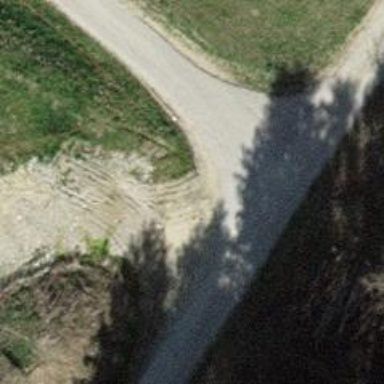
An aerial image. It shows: Service road with grade 1 tracktype.